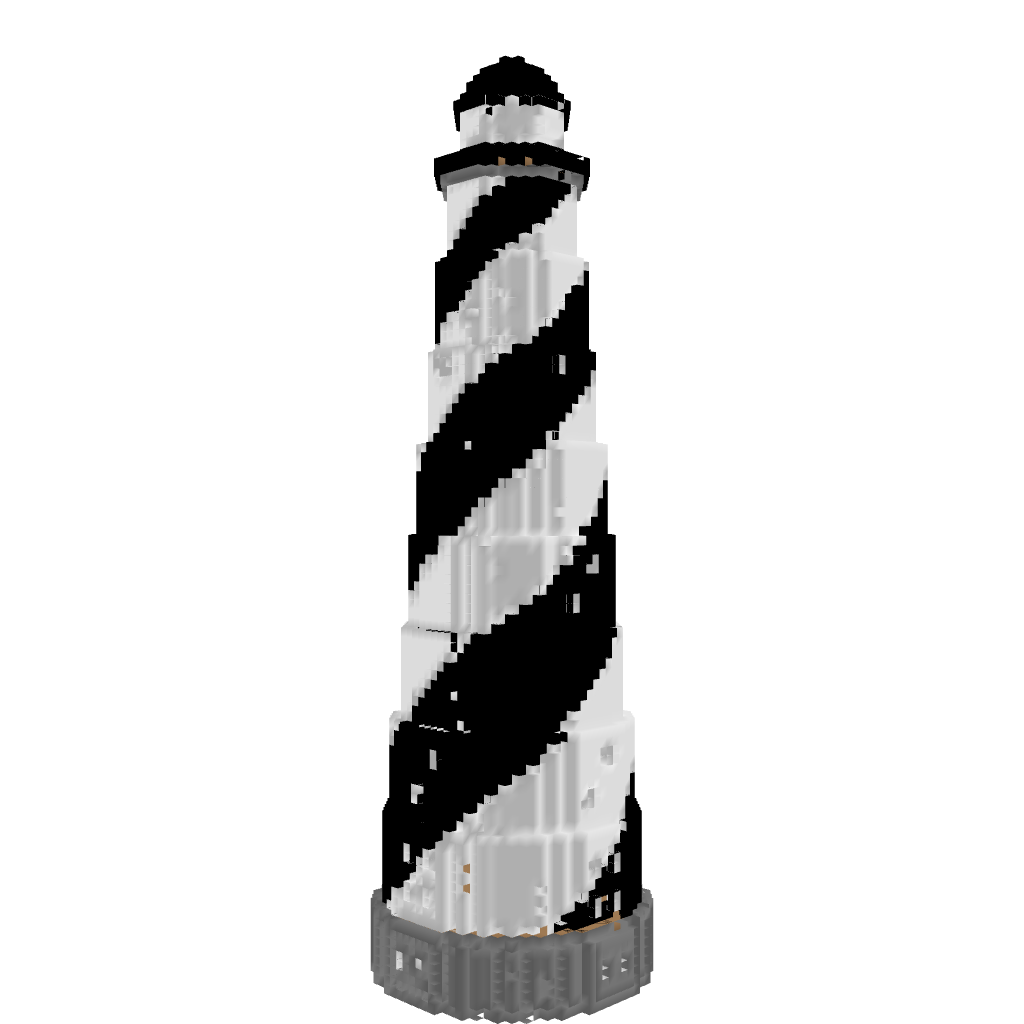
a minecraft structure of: Lighthouse bad low quality